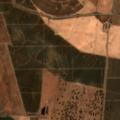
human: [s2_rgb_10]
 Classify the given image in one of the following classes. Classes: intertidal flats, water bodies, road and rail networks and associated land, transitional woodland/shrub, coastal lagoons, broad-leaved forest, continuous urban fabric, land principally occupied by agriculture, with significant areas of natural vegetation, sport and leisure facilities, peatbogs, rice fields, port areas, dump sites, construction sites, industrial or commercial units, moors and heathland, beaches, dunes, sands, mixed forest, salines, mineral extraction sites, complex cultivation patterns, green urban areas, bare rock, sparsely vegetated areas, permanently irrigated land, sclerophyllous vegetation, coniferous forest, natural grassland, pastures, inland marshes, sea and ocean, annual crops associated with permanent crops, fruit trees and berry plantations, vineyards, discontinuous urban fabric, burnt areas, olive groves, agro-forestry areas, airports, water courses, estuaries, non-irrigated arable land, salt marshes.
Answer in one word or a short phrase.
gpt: non-irrigated arable land, permanently irrigated land, olive groves, complex cultivation patterns, agro-forestry areas